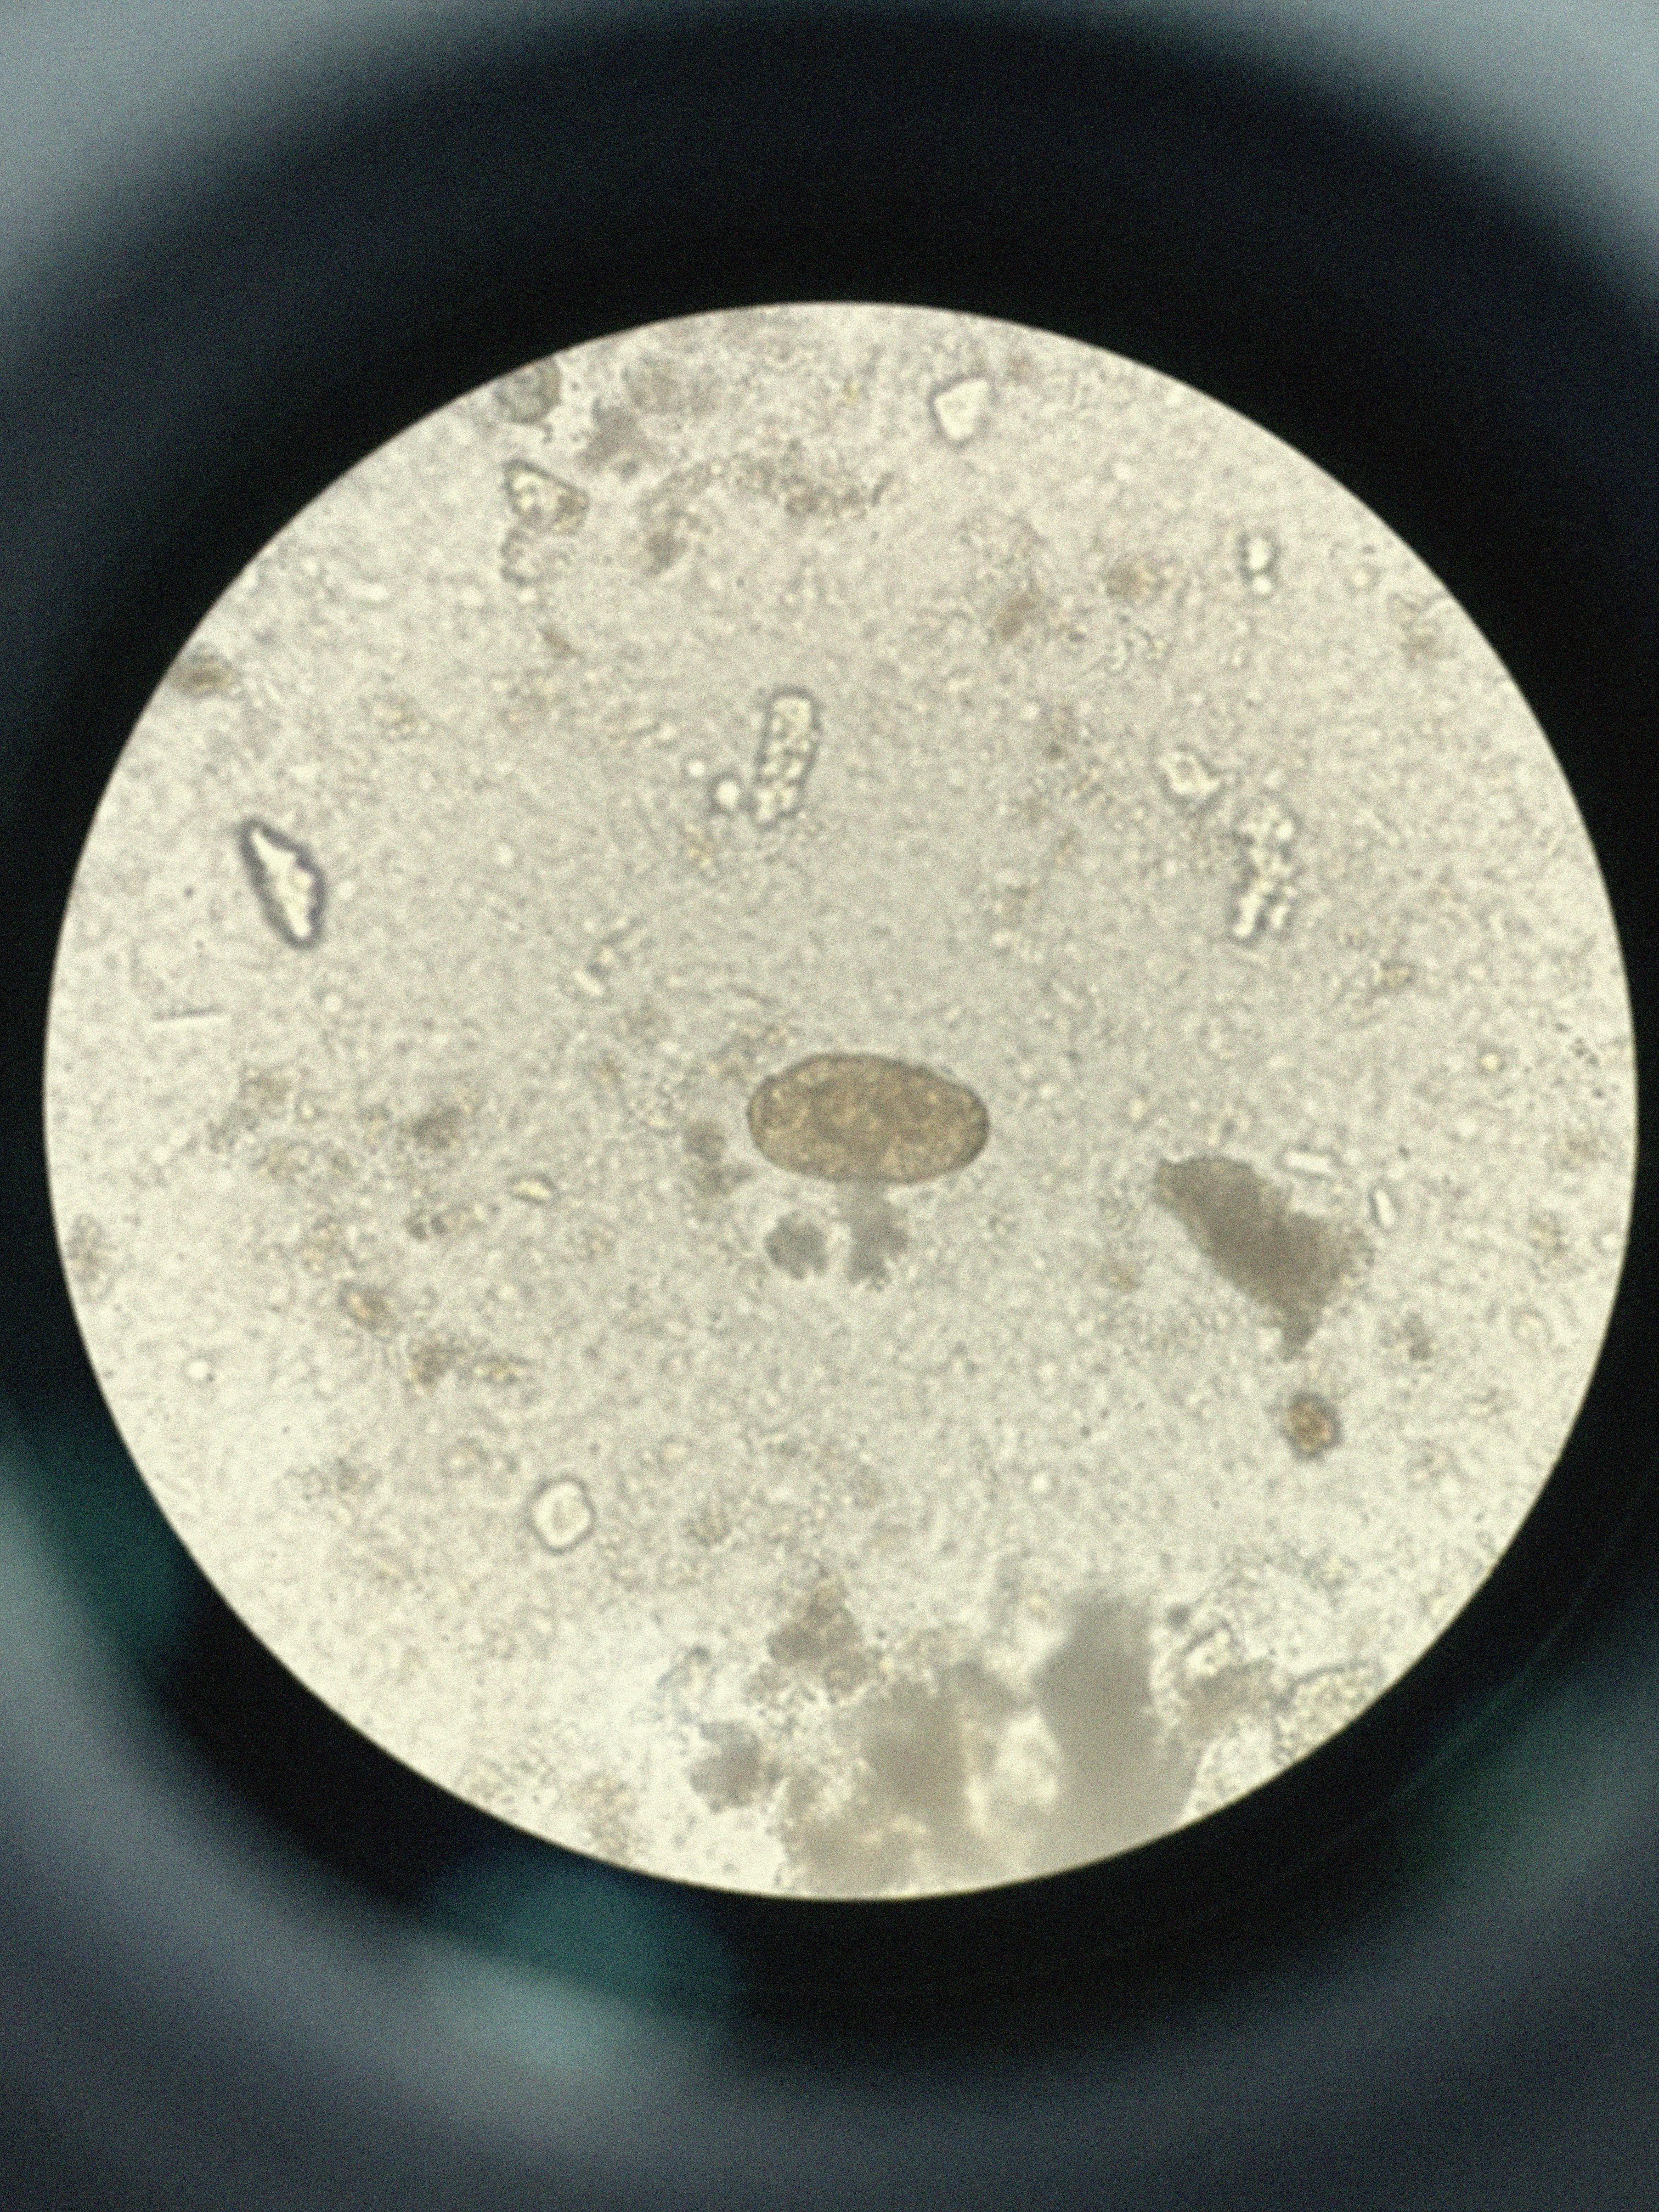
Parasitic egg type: Paragonimus spp